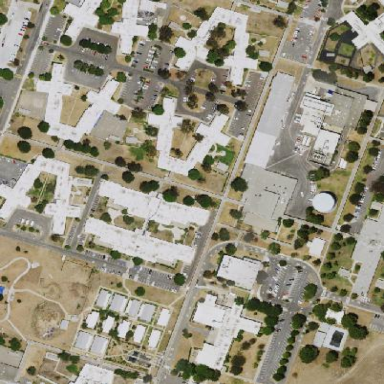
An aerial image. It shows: Healthcare facility identified as hospital.